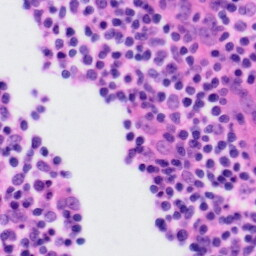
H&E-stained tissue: Tonsil